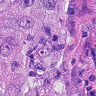
Metastatic tissue present: yes